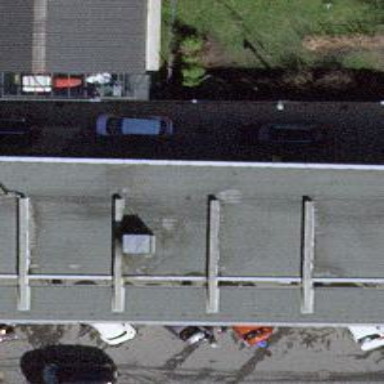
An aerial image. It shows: Car wash facility.